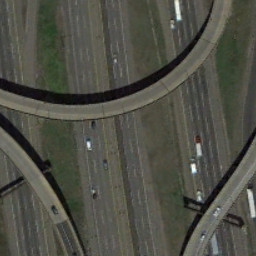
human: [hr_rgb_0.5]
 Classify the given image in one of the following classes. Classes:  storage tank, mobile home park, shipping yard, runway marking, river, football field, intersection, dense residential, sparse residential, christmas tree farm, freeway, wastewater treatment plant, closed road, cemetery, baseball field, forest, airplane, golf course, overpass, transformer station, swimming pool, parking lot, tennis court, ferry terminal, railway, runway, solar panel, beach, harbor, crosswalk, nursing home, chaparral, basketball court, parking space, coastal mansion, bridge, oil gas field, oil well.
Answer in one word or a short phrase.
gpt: overpass